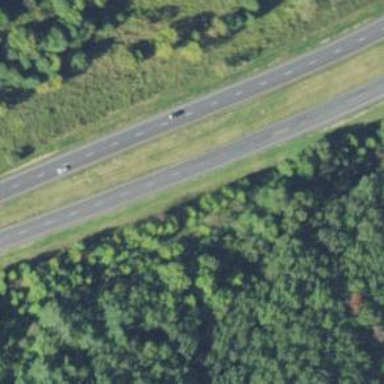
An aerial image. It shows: Trunk highway.